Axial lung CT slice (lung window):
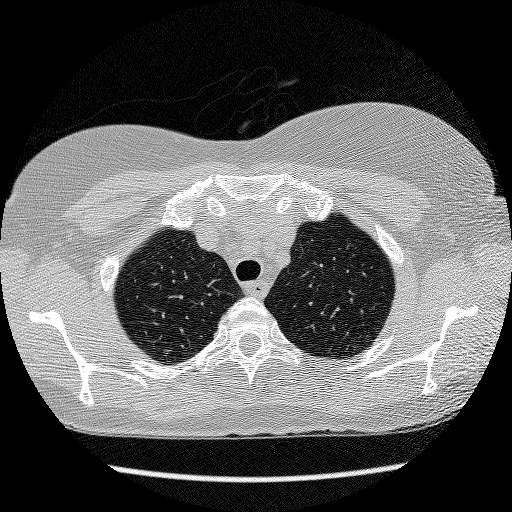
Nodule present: no